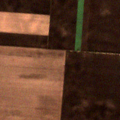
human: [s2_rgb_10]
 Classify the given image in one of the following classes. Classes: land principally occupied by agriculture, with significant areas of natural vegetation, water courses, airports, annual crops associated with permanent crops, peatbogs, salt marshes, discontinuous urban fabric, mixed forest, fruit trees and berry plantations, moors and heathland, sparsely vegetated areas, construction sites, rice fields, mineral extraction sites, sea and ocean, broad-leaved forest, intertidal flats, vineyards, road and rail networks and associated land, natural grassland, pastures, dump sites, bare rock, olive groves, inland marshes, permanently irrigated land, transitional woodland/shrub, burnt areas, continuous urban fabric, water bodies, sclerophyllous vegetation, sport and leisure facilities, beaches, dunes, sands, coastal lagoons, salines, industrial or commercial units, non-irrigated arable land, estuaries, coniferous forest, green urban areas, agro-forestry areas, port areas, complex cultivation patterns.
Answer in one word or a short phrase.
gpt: non-irrigated arable land